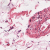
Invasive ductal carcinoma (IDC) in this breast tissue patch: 0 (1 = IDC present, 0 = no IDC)